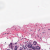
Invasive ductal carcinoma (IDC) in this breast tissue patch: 0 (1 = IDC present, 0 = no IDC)